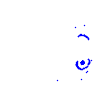
Particle: proton